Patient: sex M, age 48
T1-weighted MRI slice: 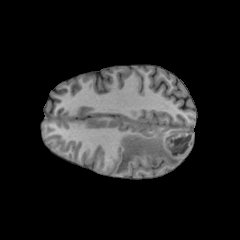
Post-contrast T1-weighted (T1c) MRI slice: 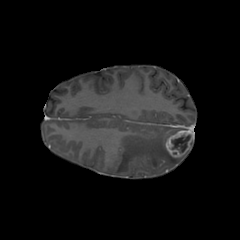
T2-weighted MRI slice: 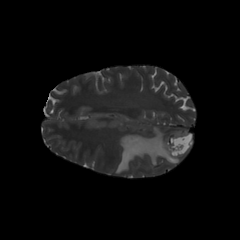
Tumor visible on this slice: yes
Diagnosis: Glioblastoma, IDH-wildtype
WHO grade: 4